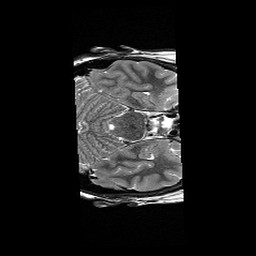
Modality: T2w
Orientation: axial
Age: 29
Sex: female
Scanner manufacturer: siemens
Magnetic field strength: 3 T
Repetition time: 6.1 s
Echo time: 0.104 s